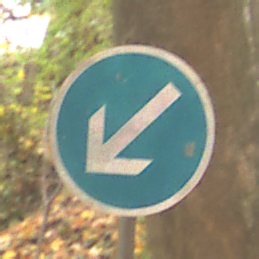
Verkehrszeichen: VorgeschriebeneVorbeifahrtLinks
Umgebung: Outdoor, Nature
Tageszeit: MorningAfternoon
Wetter: Overcast
Licht: Natural
Jahreszeit: Autumn
Kontrast: LowContrast